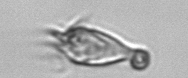
Label: Paratontonia_gracillima